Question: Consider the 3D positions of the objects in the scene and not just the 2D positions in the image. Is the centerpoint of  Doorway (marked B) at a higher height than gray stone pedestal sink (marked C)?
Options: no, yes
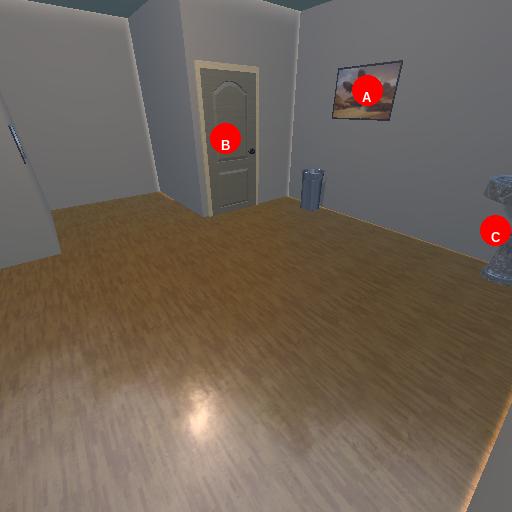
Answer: no